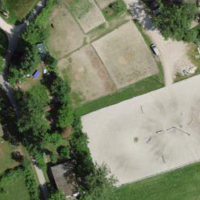
EUNIS habitat code: 53
Species observed at this site:
Portulaca oleracea